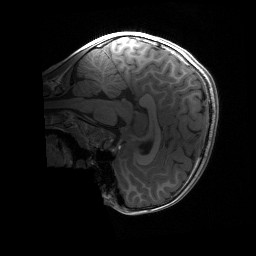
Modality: T1w
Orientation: sagittal
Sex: male
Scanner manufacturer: siemens
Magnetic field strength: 3 T
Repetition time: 1.9 s
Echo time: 0.00243 s